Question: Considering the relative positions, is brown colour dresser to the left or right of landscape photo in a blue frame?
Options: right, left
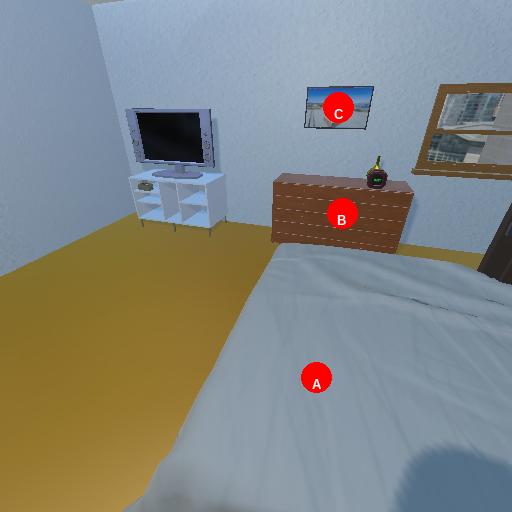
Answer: right